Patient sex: M
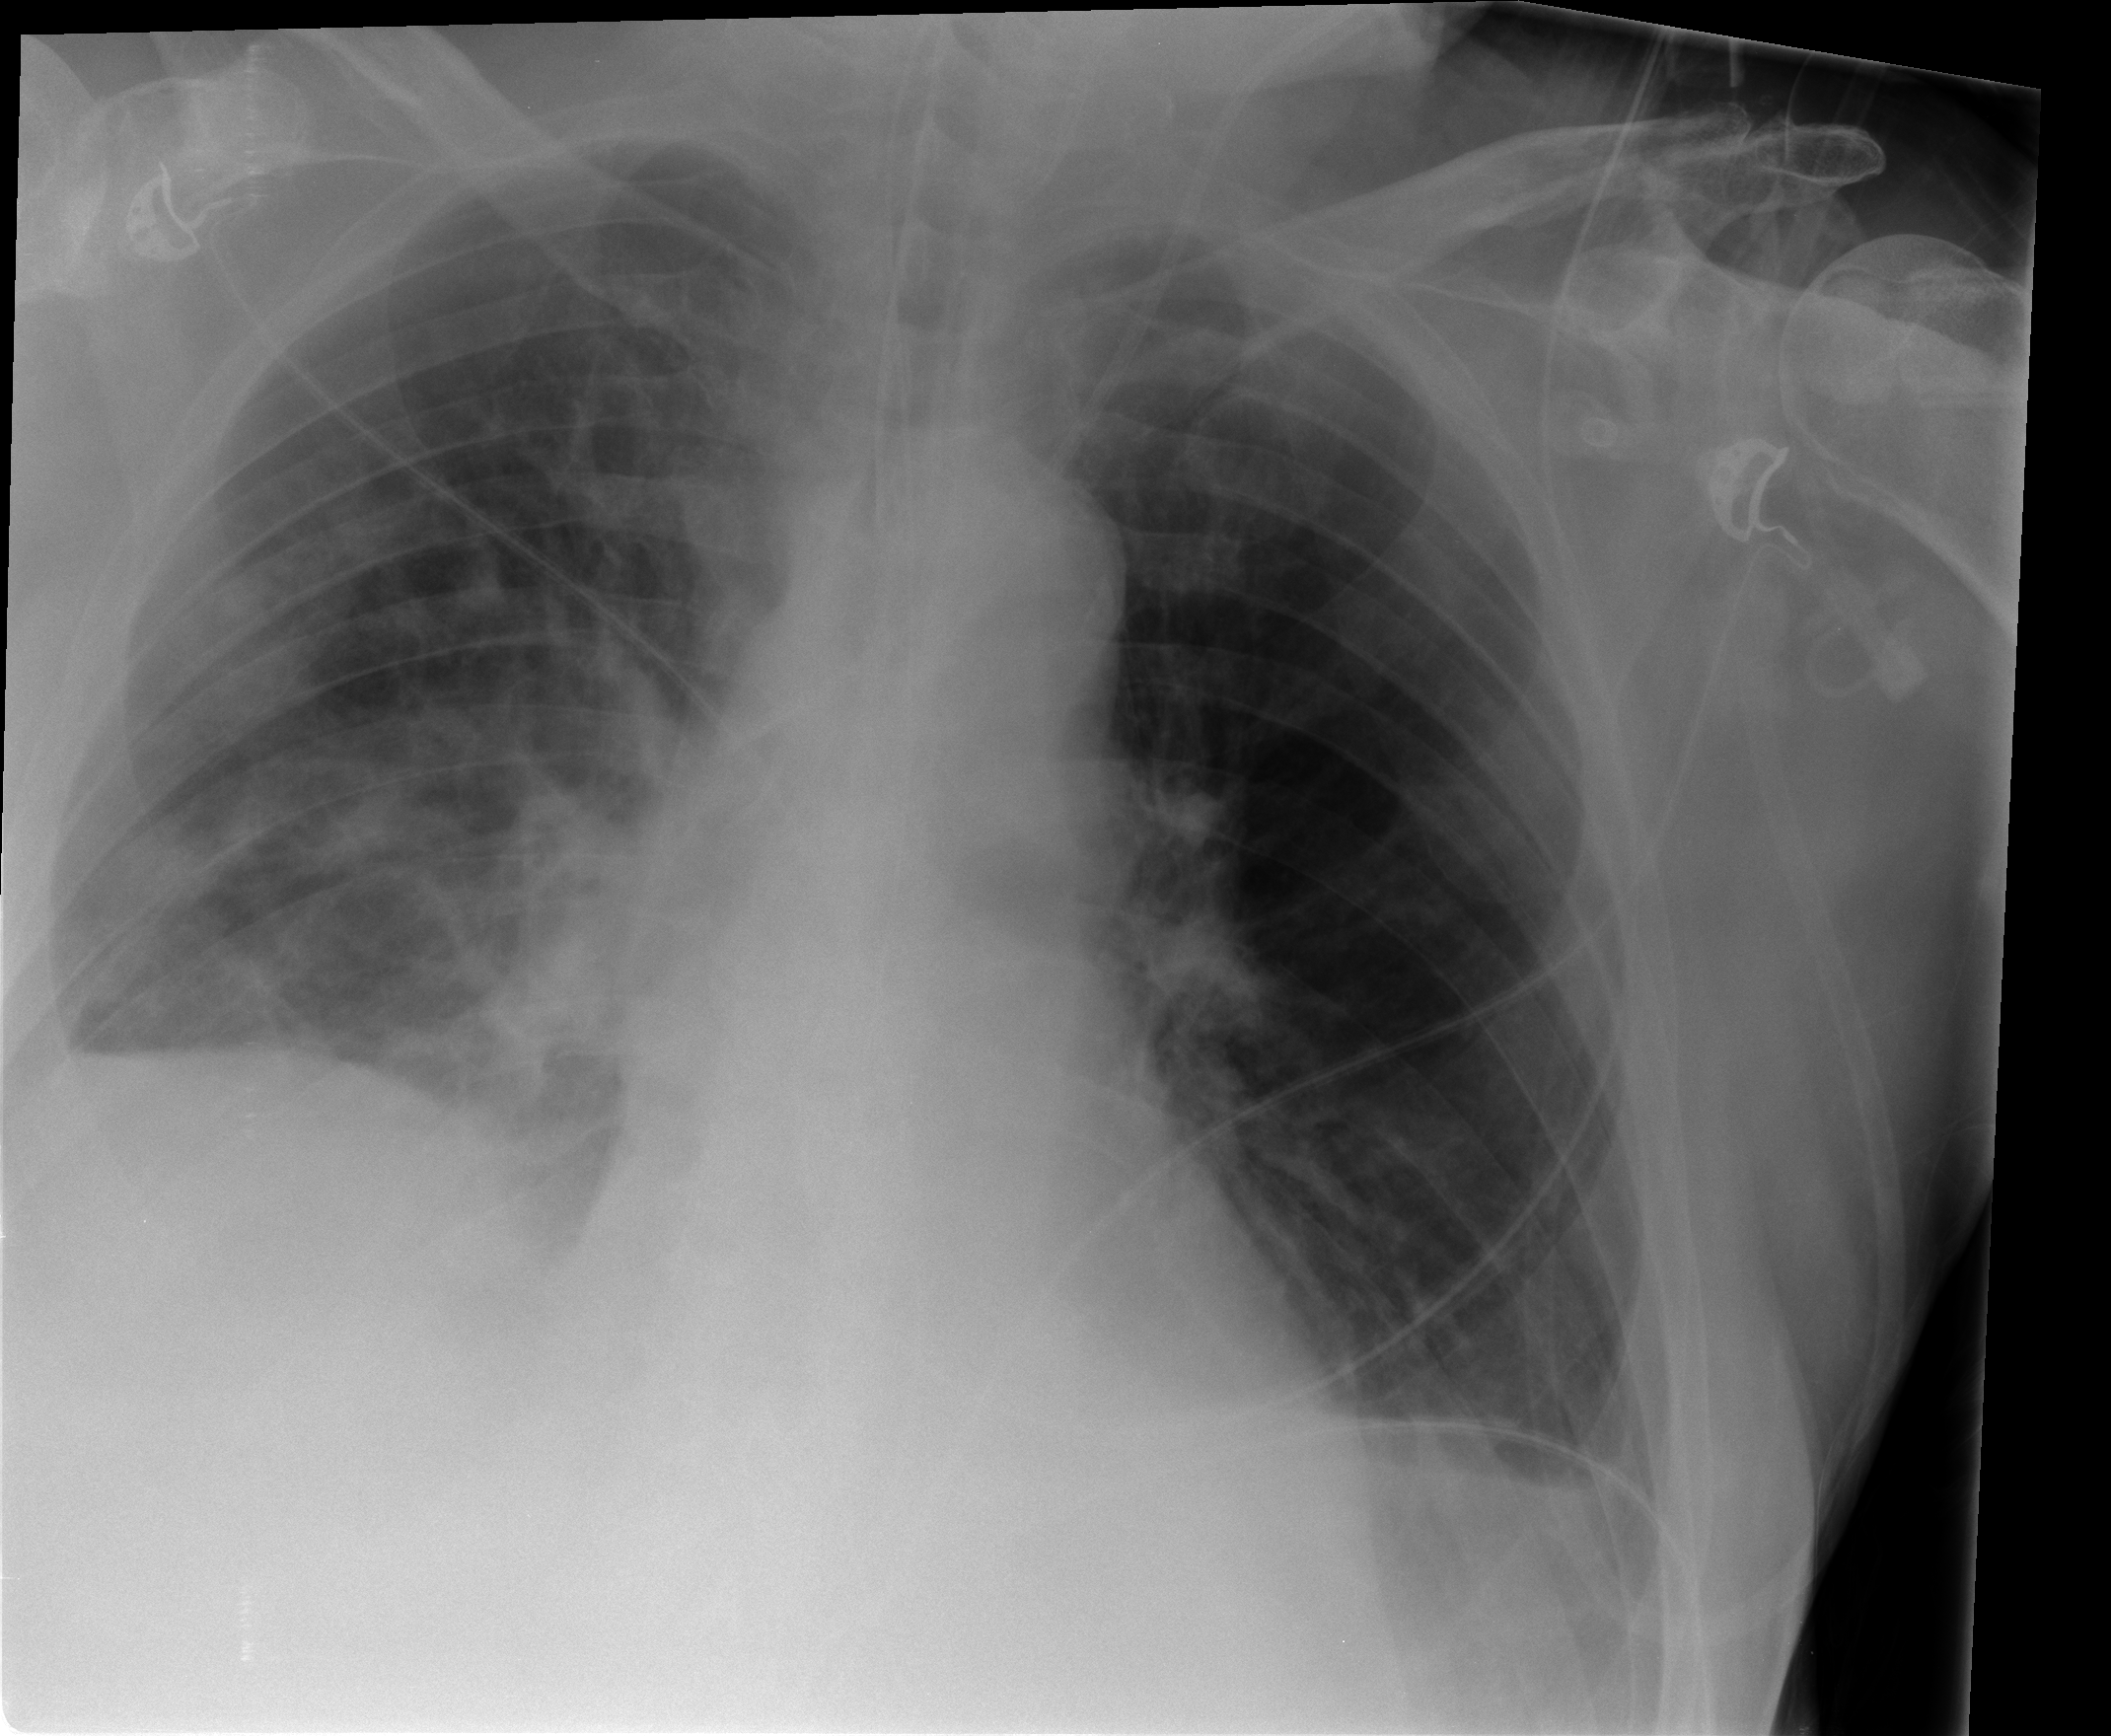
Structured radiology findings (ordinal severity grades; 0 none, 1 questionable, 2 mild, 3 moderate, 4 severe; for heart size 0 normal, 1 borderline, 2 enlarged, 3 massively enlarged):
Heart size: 1
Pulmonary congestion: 1
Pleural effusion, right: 2
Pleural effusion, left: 3
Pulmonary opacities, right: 3
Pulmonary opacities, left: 2
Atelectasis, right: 3
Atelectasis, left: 2